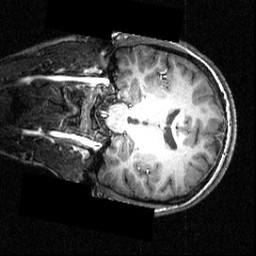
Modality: T1w
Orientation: coronal
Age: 18
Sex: female
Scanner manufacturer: siemens
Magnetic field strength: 3.951 T
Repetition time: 1.5 s
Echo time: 0.00335 s